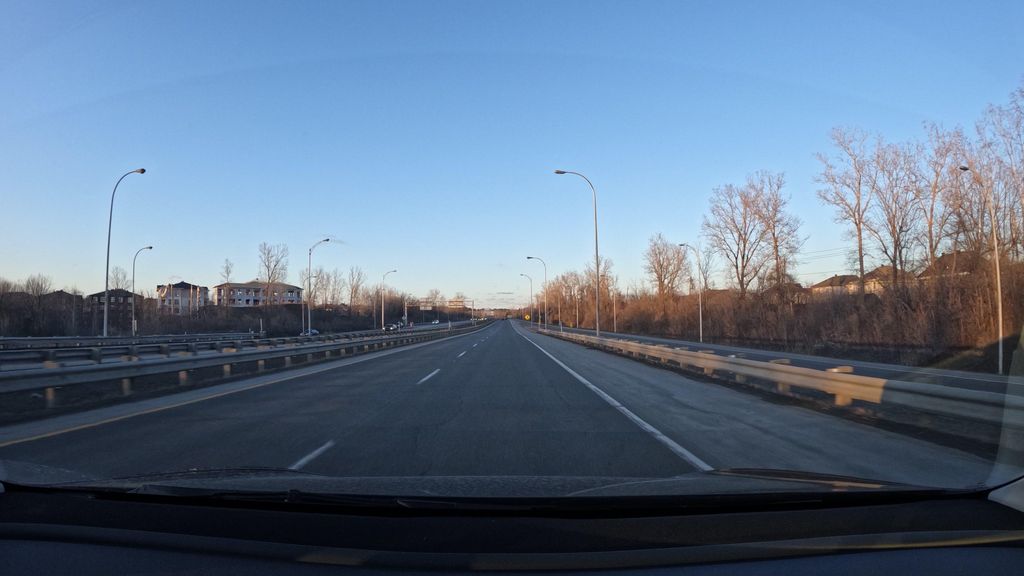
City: montreal